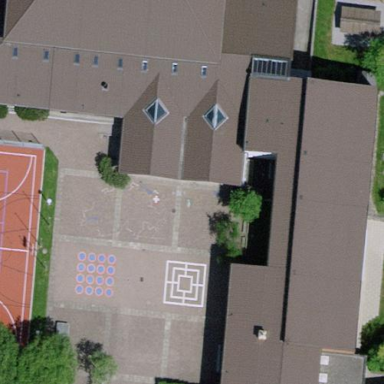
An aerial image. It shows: School building.